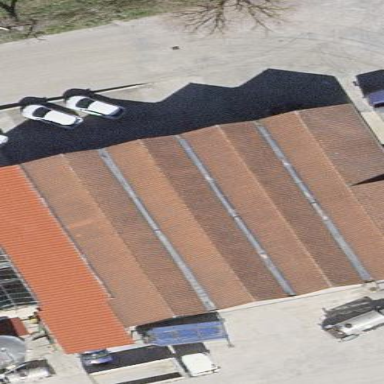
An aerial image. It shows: Industrial building.